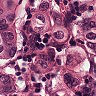
Metastatic tissue present: yes